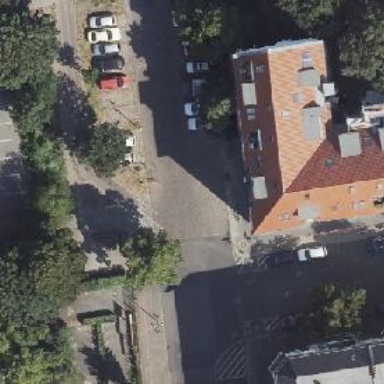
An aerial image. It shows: Bicycle parking located on the sidewalk.